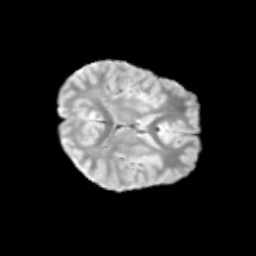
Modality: T2w
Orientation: axial
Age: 10
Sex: male
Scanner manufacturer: siemens
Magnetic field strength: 3 T
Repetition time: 3.8 s
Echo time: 0.07 s